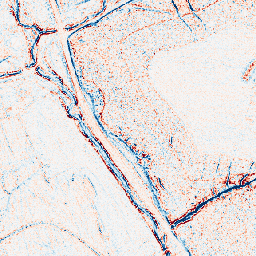
Category: edge_preserving
Decomposition family: bilateral
Decomposition parameters: d: 5
sigma_color: 50
sigma_space: 150
Upsampling method: area
Upsampling parameters: scale: 4
Upsampling scale: 4